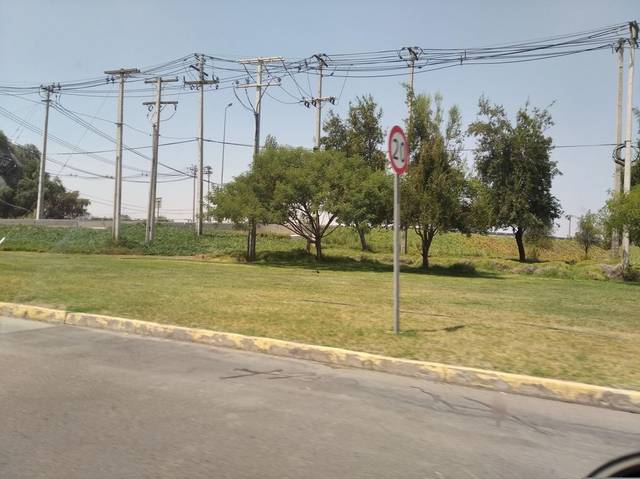
Region: Chile
Coordinates: -33.411, -70.792